Question: I want to plot with the frequency of values from a numeric vector. With 'plot()' is quite straight forward but I can't get the same result with .
'''
library(ggplot2)
dice_results <- c(1,3,2,4,5,6,5,3,2,1,6,2,6,5,6,4)
hist(dice_results)
'''

'''
ggplot(dice_results) + geom_bar()
# Error: ggplot2 doesn't know how to deal with data of class numeric
'''
Should I create a dataframe for 'ggplot()' to plot my vector?
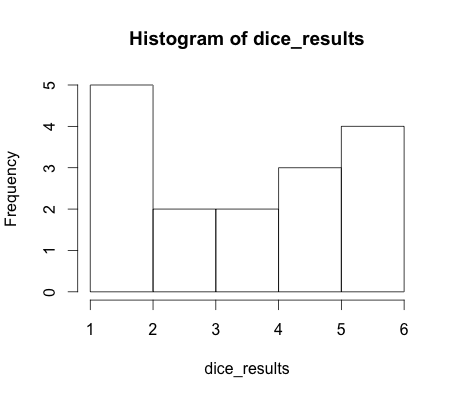
Answer: Please look at the help page '?geom_histogram'. From the first example you may find that this works.
'''
qplot(as.factor(dice_results), geom="histogram")
'''
Also look at '?ggplot'. You will find that the data has to be a 'data.frame'